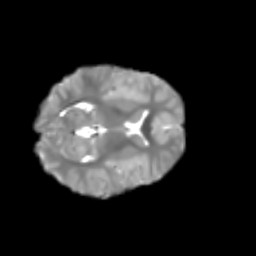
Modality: T2w
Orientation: axial
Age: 6
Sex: female
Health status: healthy